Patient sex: M
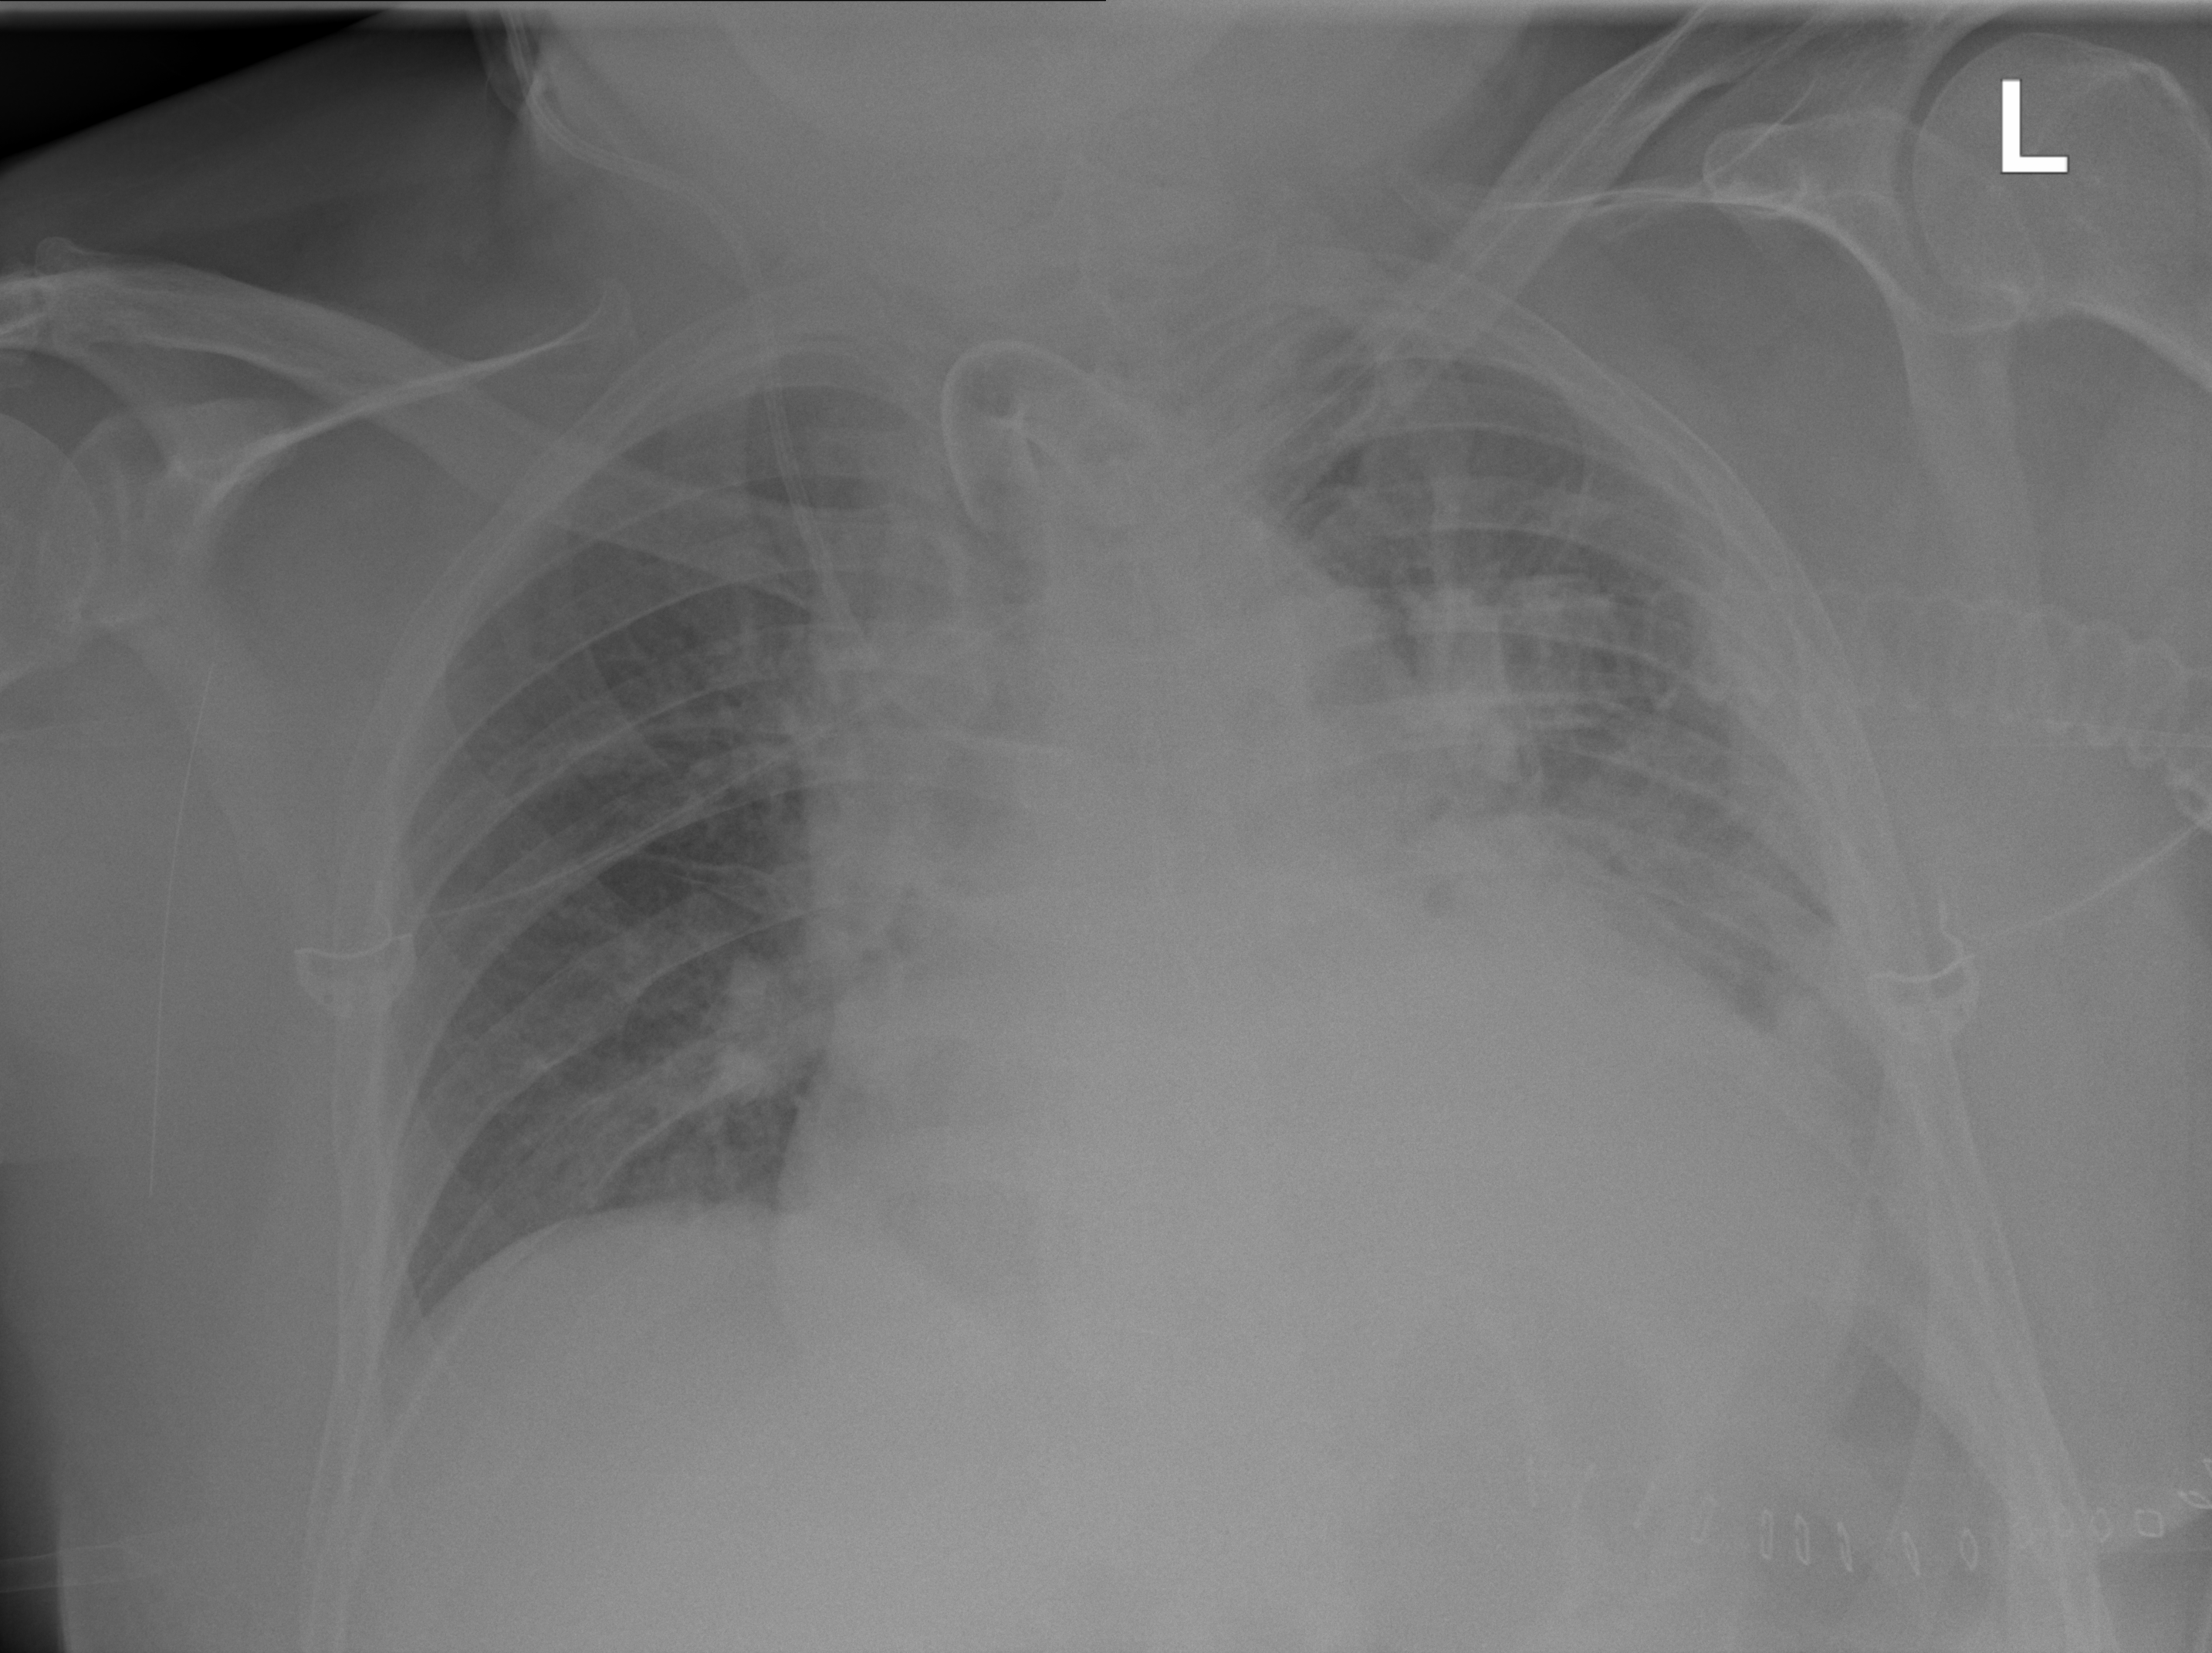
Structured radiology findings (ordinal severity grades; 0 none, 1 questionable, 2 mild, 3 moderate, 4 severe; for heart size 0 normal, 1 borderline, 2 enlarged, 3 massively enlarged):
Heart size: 3
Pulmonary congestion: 2
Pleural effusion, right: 0
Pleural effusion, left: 2
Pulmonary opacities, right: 0
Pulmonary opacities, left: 0
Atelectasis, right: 1
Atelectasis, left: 2